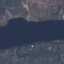
Land use / land cover class: River